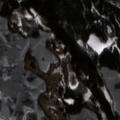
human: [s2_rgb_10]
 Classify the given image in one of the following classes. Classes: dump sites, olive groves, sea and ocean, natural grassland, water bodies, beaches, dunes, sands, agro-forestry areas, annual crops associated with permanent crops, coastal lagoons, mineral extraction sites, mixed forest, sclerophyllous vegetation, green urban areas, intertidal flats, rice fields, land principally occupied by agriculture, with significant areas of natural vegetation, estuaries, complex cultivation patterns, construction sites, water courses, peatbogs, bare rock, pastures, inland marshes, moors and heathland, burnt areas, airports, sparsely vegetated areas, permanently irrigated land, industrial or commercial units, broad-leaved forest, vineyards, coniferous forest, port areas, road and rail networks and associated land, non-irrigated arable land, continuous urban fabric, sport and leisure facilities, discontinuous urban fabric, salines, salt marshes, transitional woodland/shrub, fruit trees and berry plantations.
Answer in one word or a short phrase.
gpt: land principally occupied by agriculture, with significant areas of natural vegetation, coniferous forest, water bodies